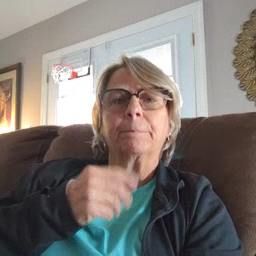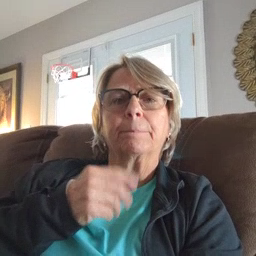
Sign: sleep